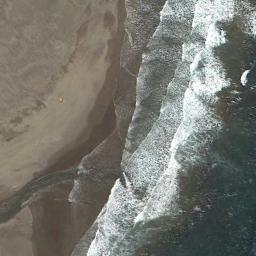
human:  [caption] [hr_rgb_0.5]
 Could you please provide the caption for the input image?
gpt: The beach with brown sand and the color of the seawater is dark blue .

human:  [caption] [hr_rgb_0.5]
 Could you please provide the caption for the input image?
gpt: There are a few people on the beach .

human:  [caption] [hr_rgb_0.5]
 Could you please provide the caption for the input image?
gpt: Dark water and waves and beach .

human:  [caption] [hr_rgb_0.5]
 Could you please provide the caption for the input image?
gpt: The huge waves beat against the beach .

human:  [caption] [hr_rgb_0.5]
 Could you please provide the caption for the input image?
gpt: There are water marks on the beach .